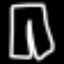
Label: pants